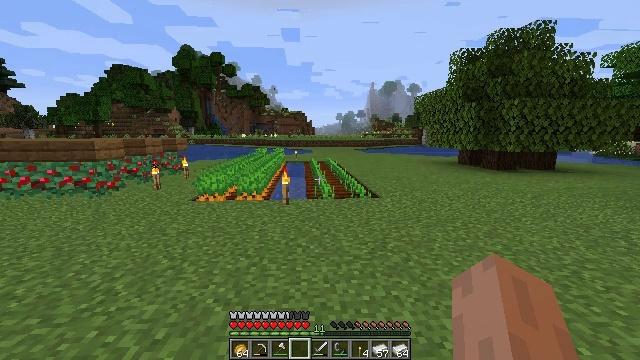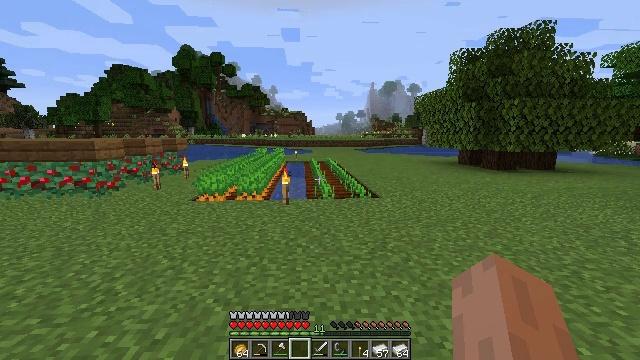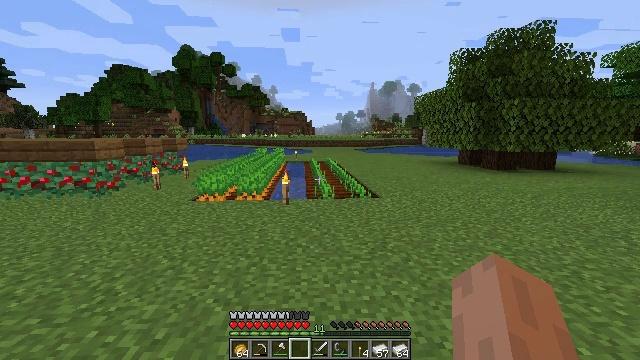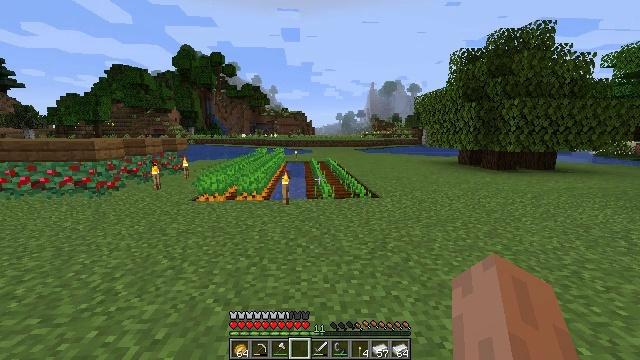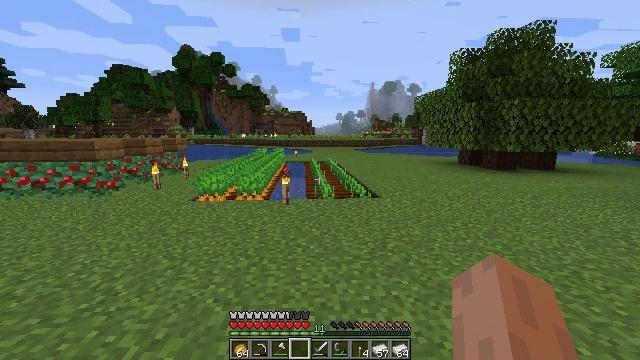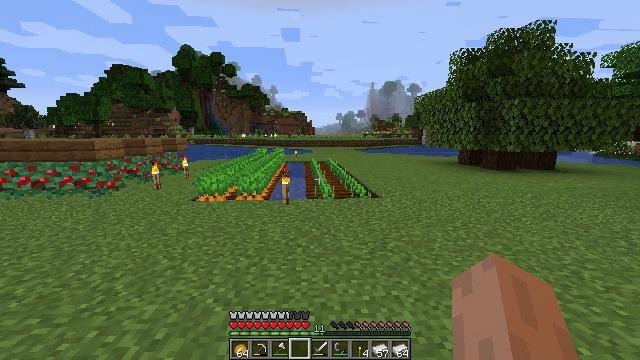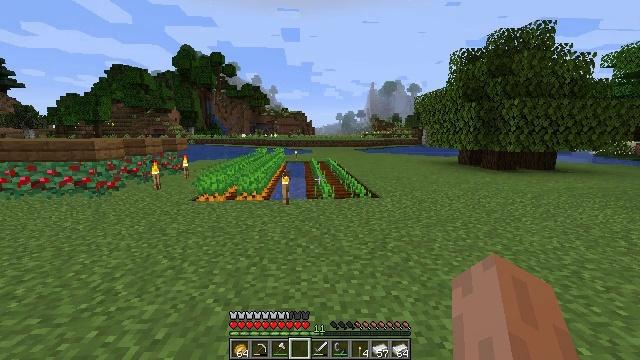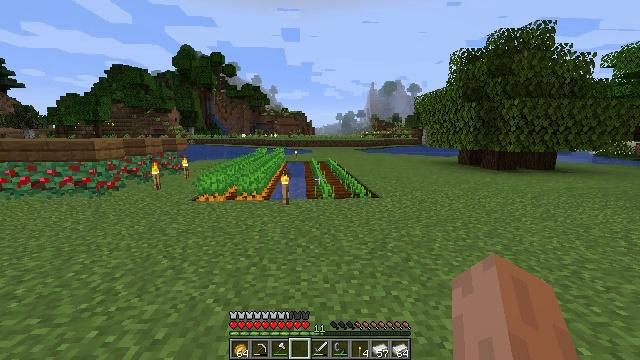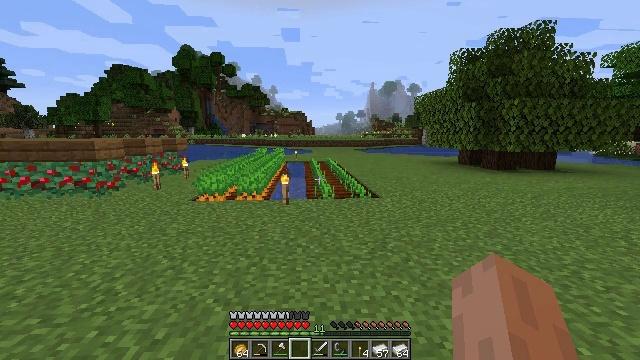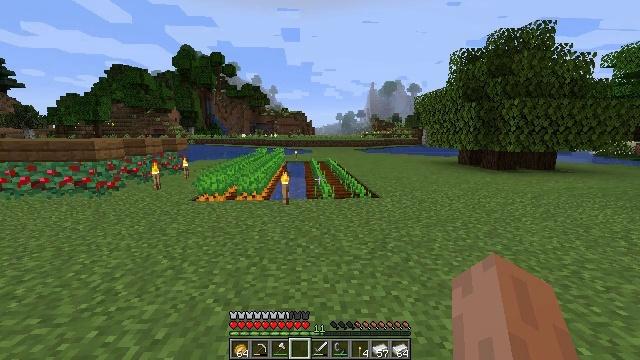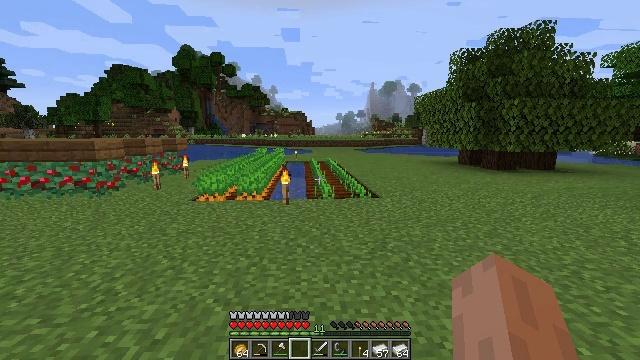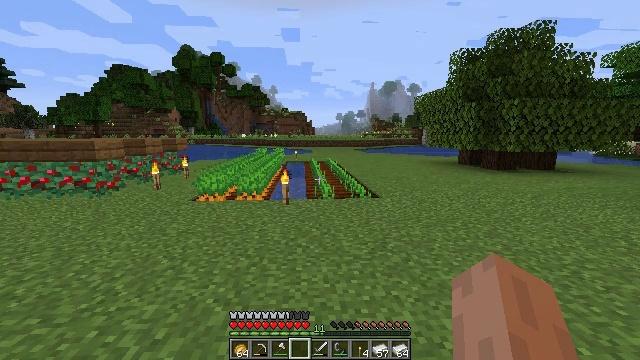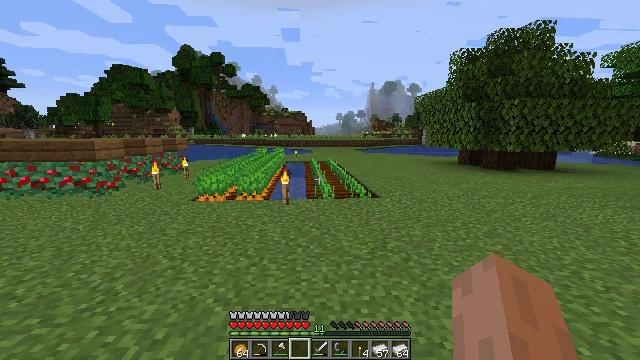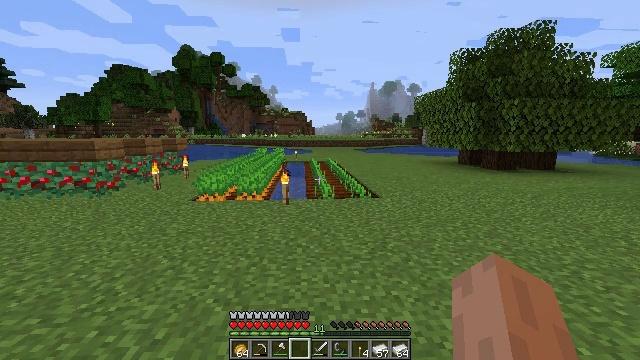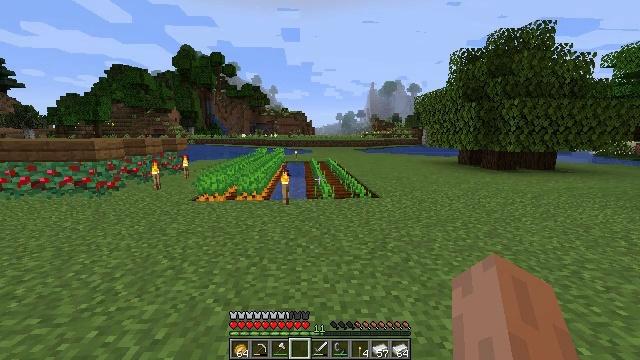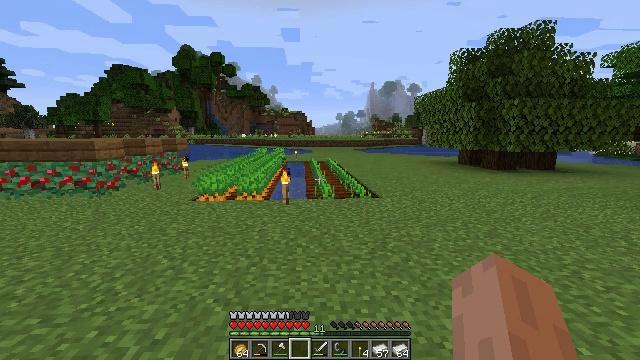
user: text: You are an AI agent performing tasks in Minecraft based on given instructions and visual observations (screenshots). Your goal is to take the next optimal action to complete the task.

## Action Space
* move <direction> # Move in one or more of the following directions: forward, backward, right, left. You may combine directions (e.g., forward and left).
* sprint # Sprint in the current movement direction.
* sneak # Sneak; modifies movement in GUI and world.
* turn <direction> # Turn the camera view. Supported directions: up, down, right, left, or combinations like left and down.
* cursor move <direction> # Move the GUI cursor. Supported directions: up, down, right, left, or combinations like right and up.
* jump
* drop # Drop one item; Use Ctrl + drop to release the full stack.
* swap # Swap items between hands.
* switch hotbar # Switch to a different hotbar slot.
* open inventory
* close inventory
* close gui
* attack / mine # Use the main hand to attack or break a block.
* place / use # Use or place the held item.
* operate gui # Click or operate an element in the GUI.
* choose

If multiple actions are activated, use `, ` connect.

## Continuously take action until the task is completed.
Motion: motion action
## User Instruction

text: Collect dirt by holding left button.
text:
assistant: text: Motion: no_op
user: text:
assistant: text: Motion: no_op
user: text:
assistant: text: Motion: no_op
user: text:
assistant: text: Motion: no_op
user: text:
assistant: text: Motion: no_op
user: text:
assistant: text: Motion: no_op
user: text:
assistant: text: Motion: no_op
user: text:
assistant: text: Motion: no_op
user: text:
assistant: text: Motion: no_op
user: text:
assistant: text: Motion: no_op
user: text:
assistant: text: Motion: no_op
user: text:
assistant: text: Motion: no_op
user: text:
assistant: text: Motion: no_op
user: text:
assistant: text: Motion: no_op
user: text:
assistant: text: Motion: no_op
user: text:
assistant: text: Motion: no_op
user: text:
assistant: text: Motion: no_op
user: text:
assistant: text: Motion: no_op
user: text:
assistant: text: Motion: no_op
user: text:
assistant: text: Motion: no_op
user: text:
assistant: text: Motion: no_op
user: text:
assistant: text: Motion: no_op
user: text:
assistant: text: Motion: no_op
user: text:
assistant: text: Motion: no_op
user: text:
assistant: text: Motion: no_op
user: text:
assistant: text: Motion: no_op
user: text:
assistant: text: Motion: no_op
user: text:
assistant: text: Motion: no_op
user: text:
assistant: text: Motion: no_op
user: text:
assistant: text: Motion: no_op